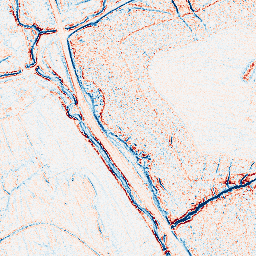
Category: edge_preserving
Decomposition family: anisotropic_diffusion
Decomposition parameters: iterations: 10
kappa: 100
gamma: 0.05
Upsampling method: quadratic
Upsampling parameters: scale: 4
Upsampling scale: 4